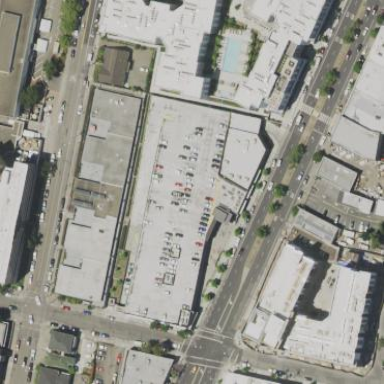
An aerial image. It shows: Parking garage.